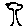
Label: tree